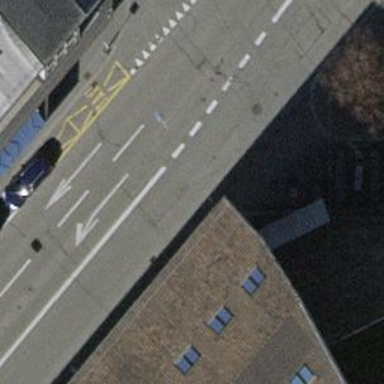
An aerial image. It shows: Kerb barrier.